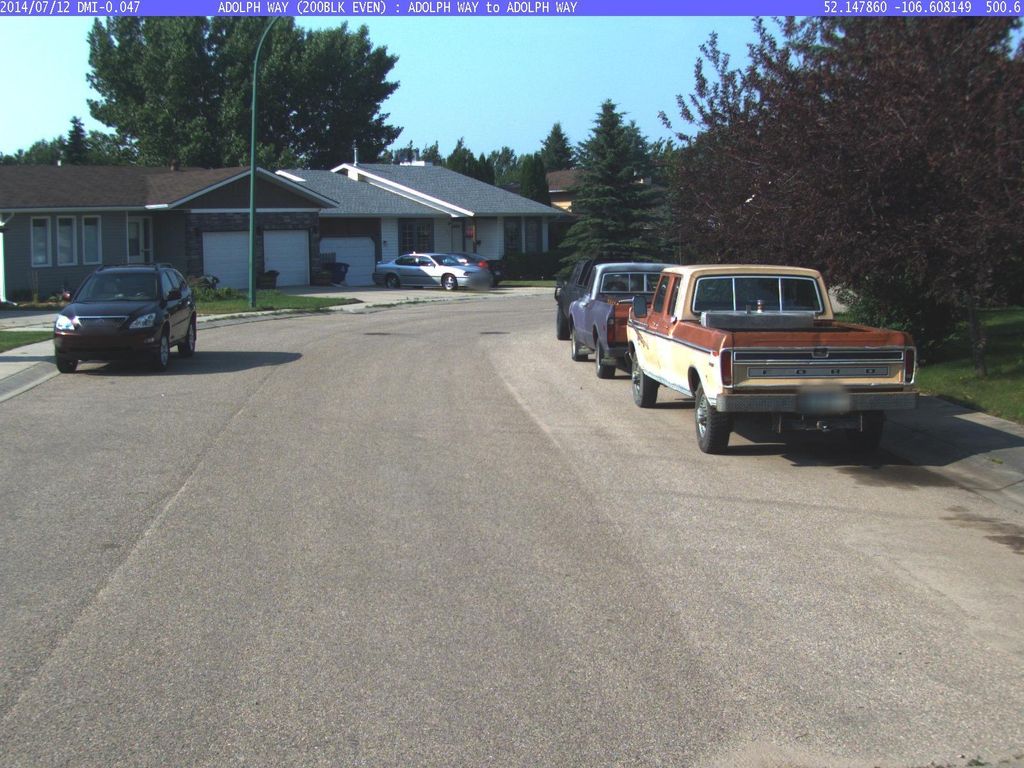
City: saskatoon